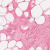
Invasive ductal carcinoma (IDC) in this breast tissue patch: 0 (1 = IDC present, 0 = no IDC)